Interaction volume radius: 5 \u00c5
Interaction volume height: 30 \u00c5
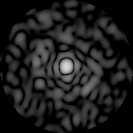
Disorder parameter: 0.8015